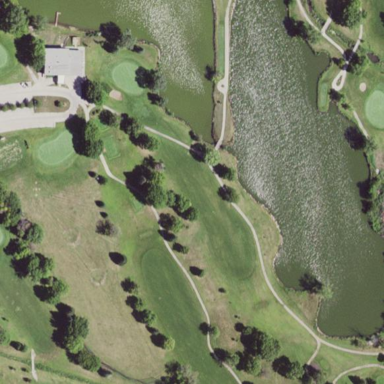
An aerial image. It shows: Water hazard on golf course.